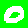
Digit: 0